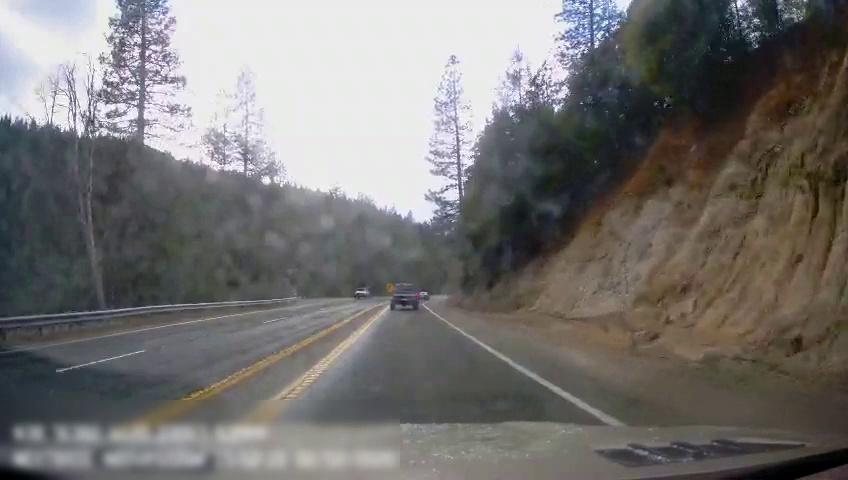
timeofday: Day
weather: Sunny
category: Drivable Space
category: Vehicles | SUV
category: Vehicles | Truck
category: Vehicles | Truck
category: Lanes | Current Lane
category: Lanes | Opposite Lane
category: Lanes | Opposite Lane
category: Lanes | Opposite Lane
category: Lanes | Opposite Lane
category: Lanes | Opposite Lane
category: Lanes | Opposite Lane